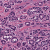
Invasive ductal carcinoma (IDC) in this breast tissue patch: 1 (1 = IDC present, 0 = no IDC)